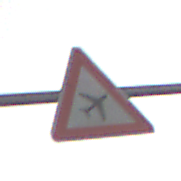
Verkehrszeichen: FlugbetriebLinks
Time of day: SunriseSunset
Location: Outdoor (RoadRail)
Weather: PartlyCloudy
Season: NotSpecified
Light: Natural